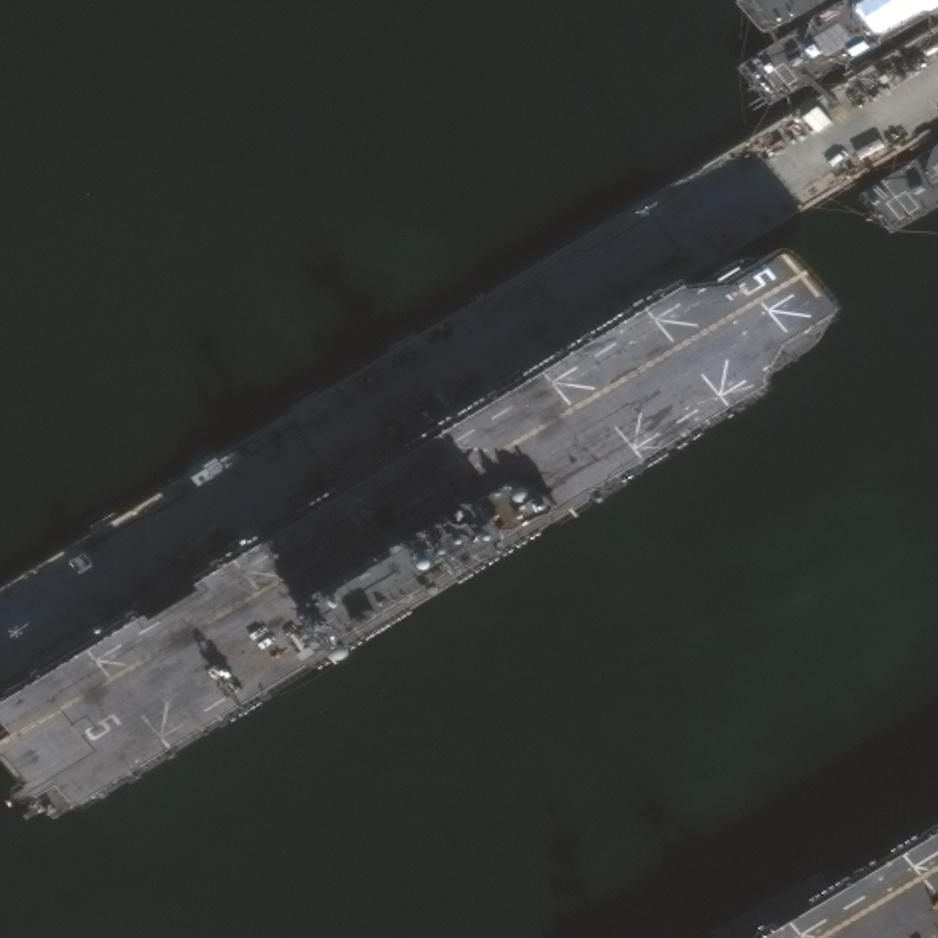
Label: assault